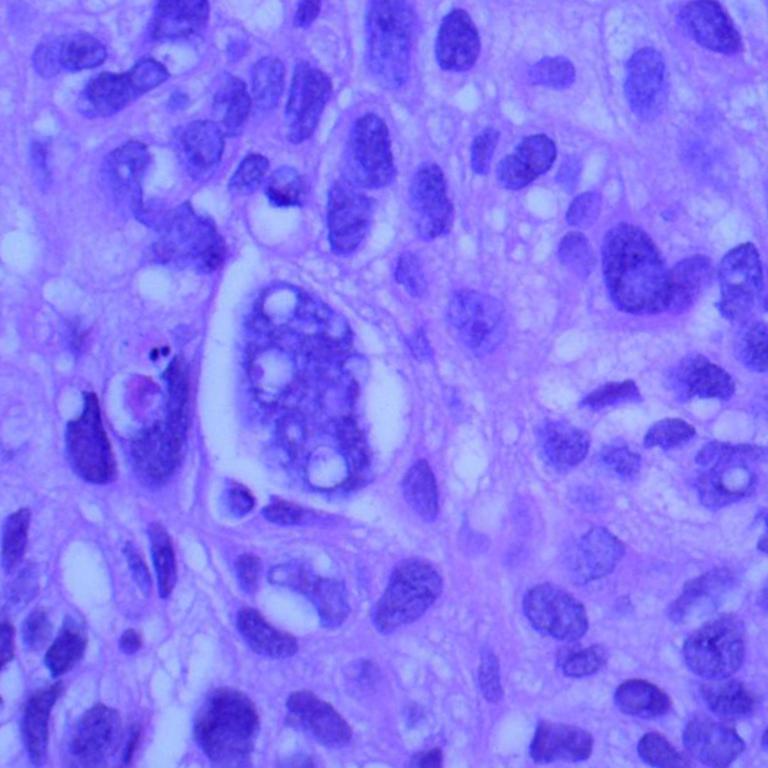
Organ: lung
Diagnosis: squamous carcinomas